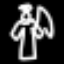
Label: angel